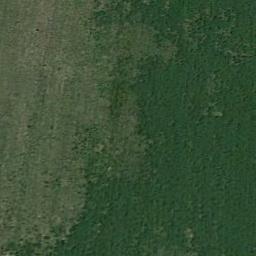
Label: meadow